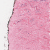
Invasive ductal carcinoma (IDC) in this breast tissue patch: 0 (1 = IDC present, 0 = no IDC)